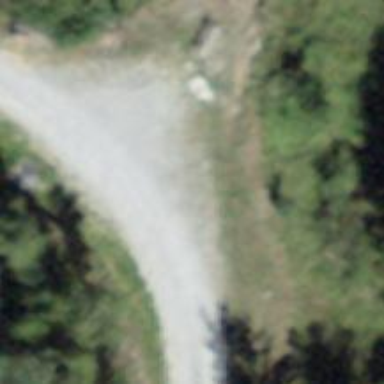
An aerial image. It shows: Turning circle on the road.